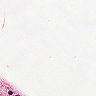
Metastatic tissue present: no